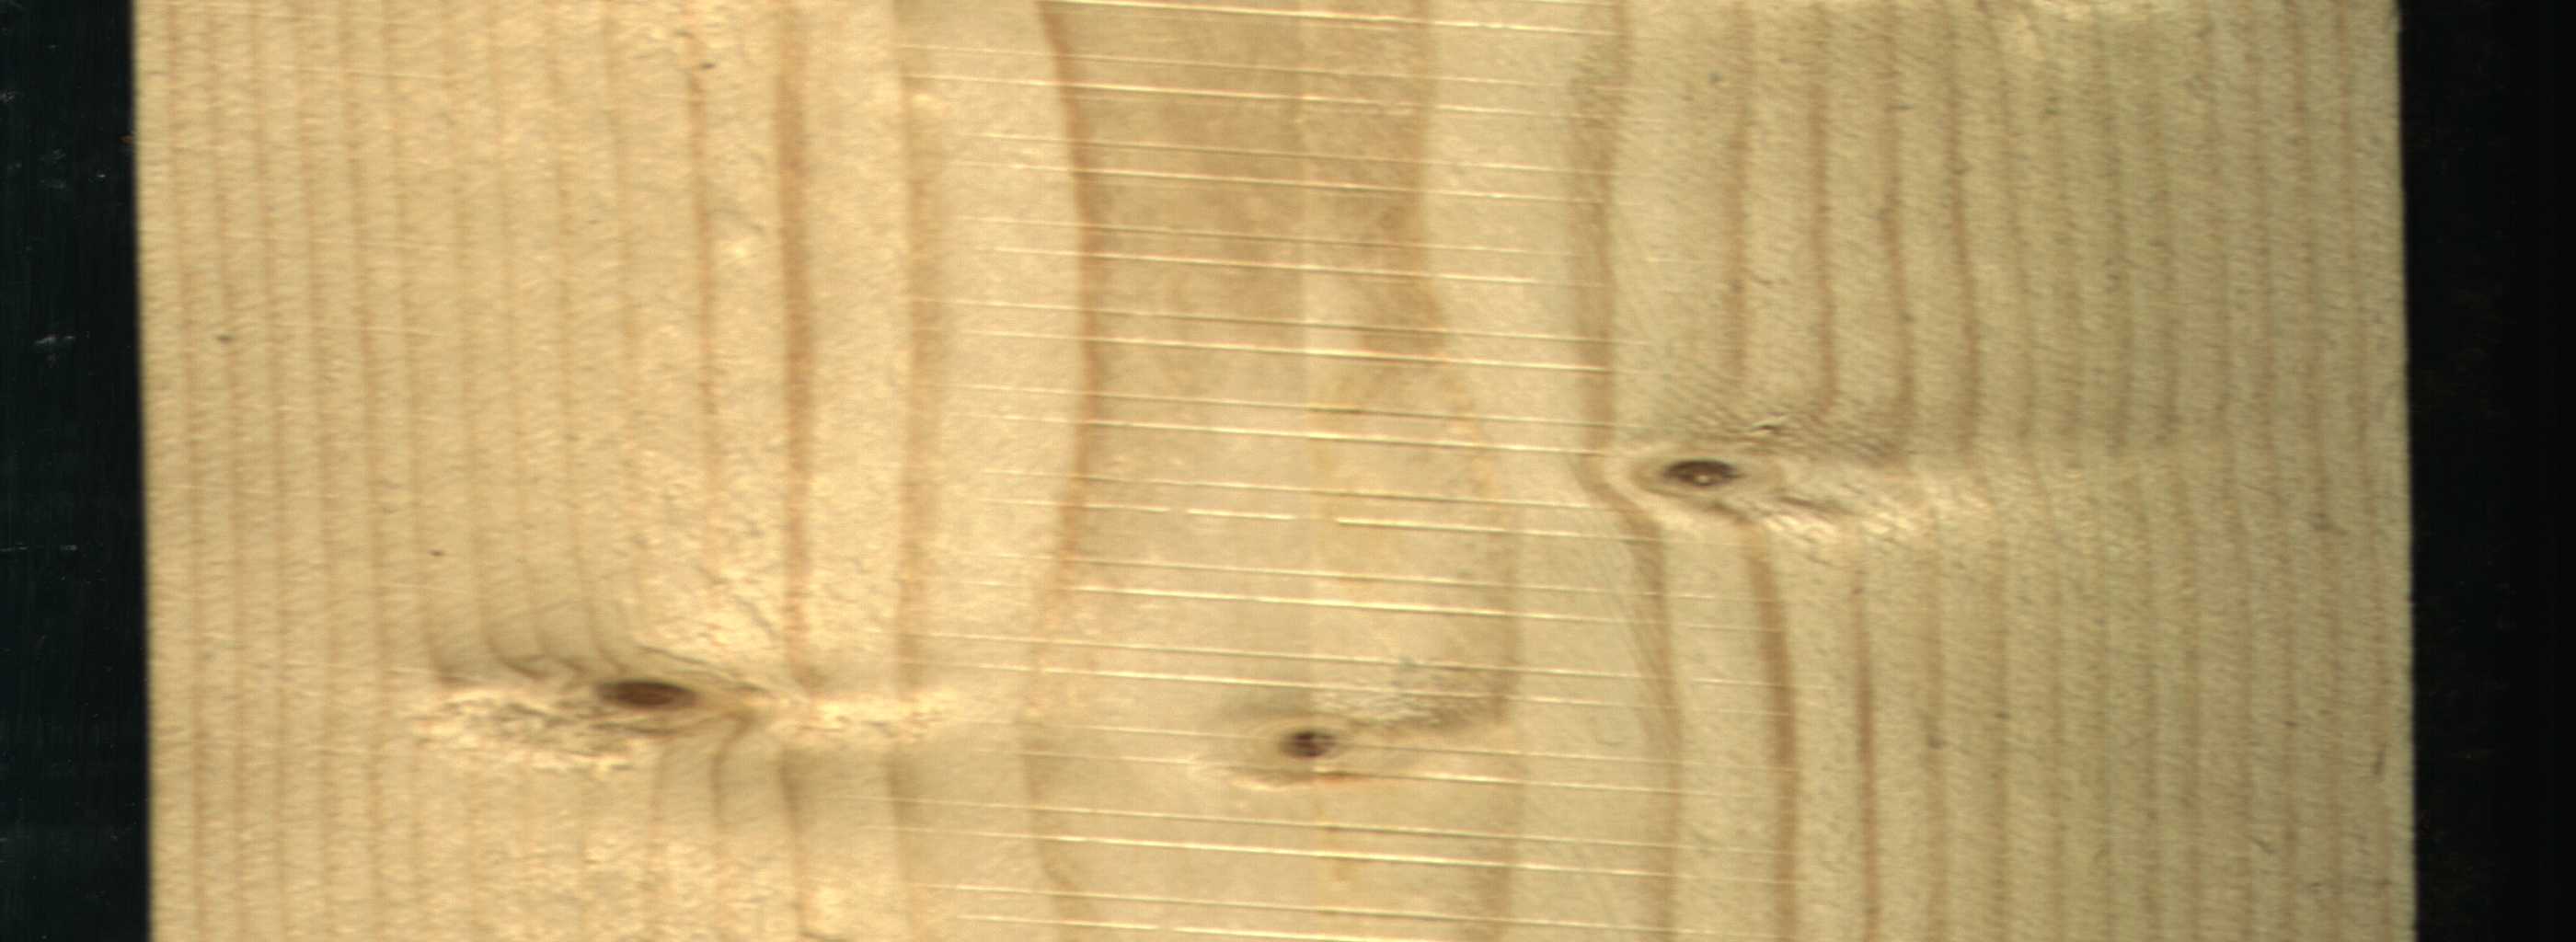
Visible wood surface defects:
Dead_Knot
Live_Knot
Live_Knot